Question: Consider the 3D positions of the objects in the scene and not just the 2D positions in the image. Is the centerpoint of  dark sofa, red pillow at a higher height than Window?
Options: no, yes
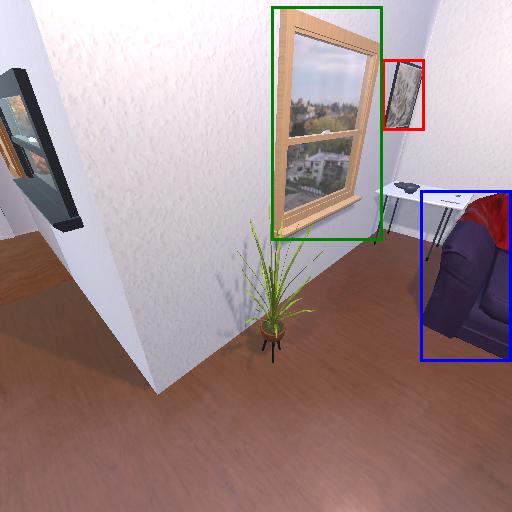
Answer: no